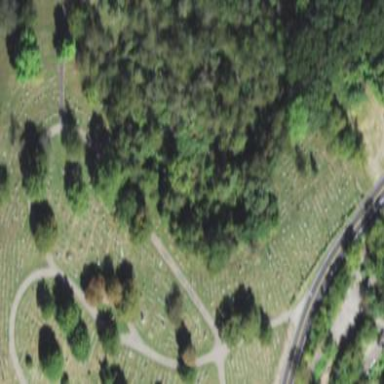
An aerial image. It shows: Graveyard.